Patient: sex M, age 32
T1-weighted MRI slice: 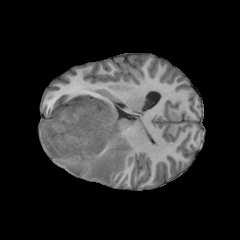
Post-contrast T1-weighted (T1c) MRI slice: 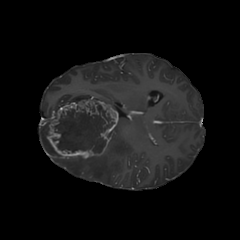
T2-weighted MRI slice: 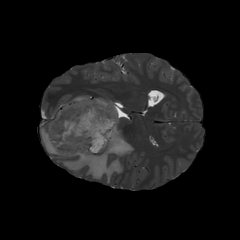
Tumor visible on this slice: yes
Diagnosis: Glioblastoma, IDH-wildtype
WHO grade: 4